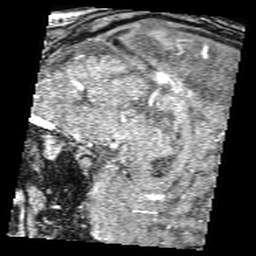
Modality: angio
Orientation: sagittal
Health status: ill
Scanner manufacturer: philips
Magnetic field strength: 3 T
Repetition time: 0.023 s
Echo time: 0.003454 s